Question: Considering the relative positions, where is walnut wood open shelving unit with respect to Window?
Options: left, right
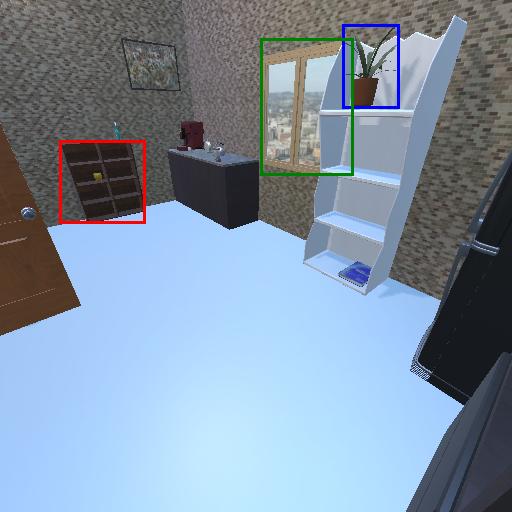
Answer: left